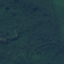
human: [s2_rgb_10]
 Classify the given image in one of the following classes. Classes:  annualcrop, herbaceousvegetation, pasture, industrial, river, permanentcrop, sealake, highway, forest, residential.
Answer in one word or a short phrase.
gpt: Forest